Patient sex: M
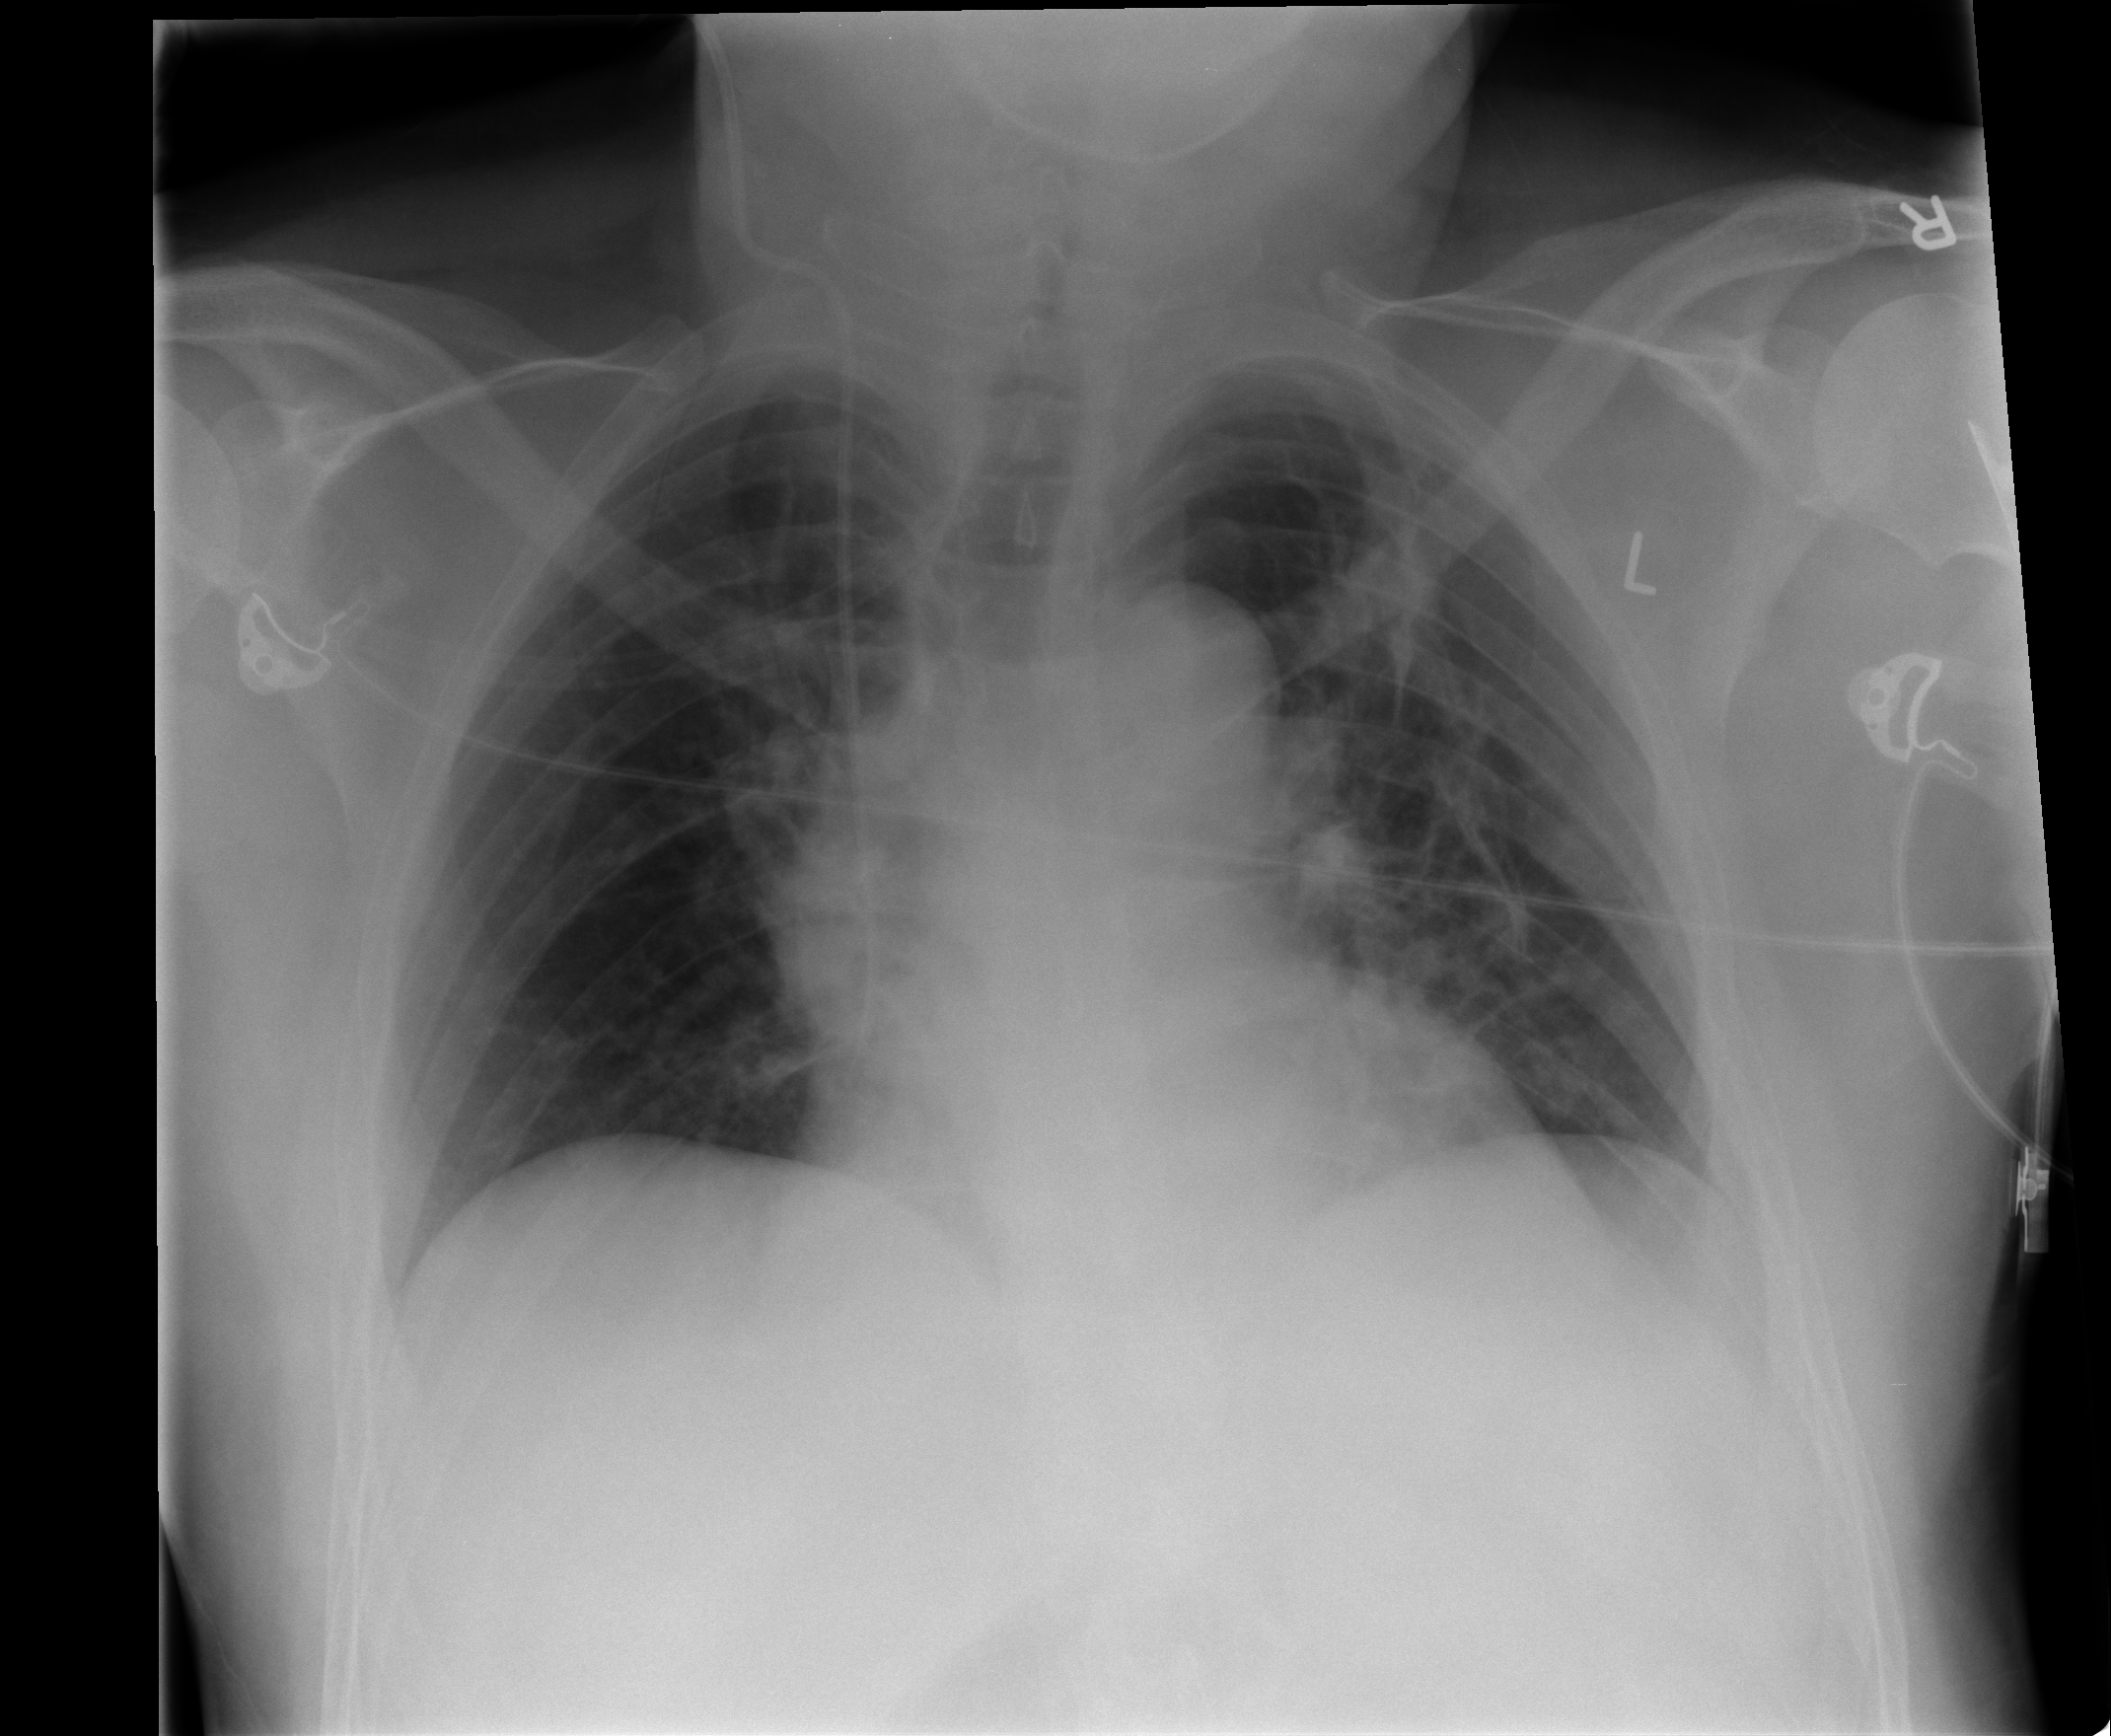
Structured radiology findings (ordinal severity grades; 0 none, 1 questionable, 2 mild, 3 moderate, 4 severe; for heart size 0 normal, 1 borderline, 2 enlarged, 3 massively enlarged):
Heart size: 0
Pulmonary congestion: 2
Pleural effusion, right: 0
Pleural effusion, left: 0
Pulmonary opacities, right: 0
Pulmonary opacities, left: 0
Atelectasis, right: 2
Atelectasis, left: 2